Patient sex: M
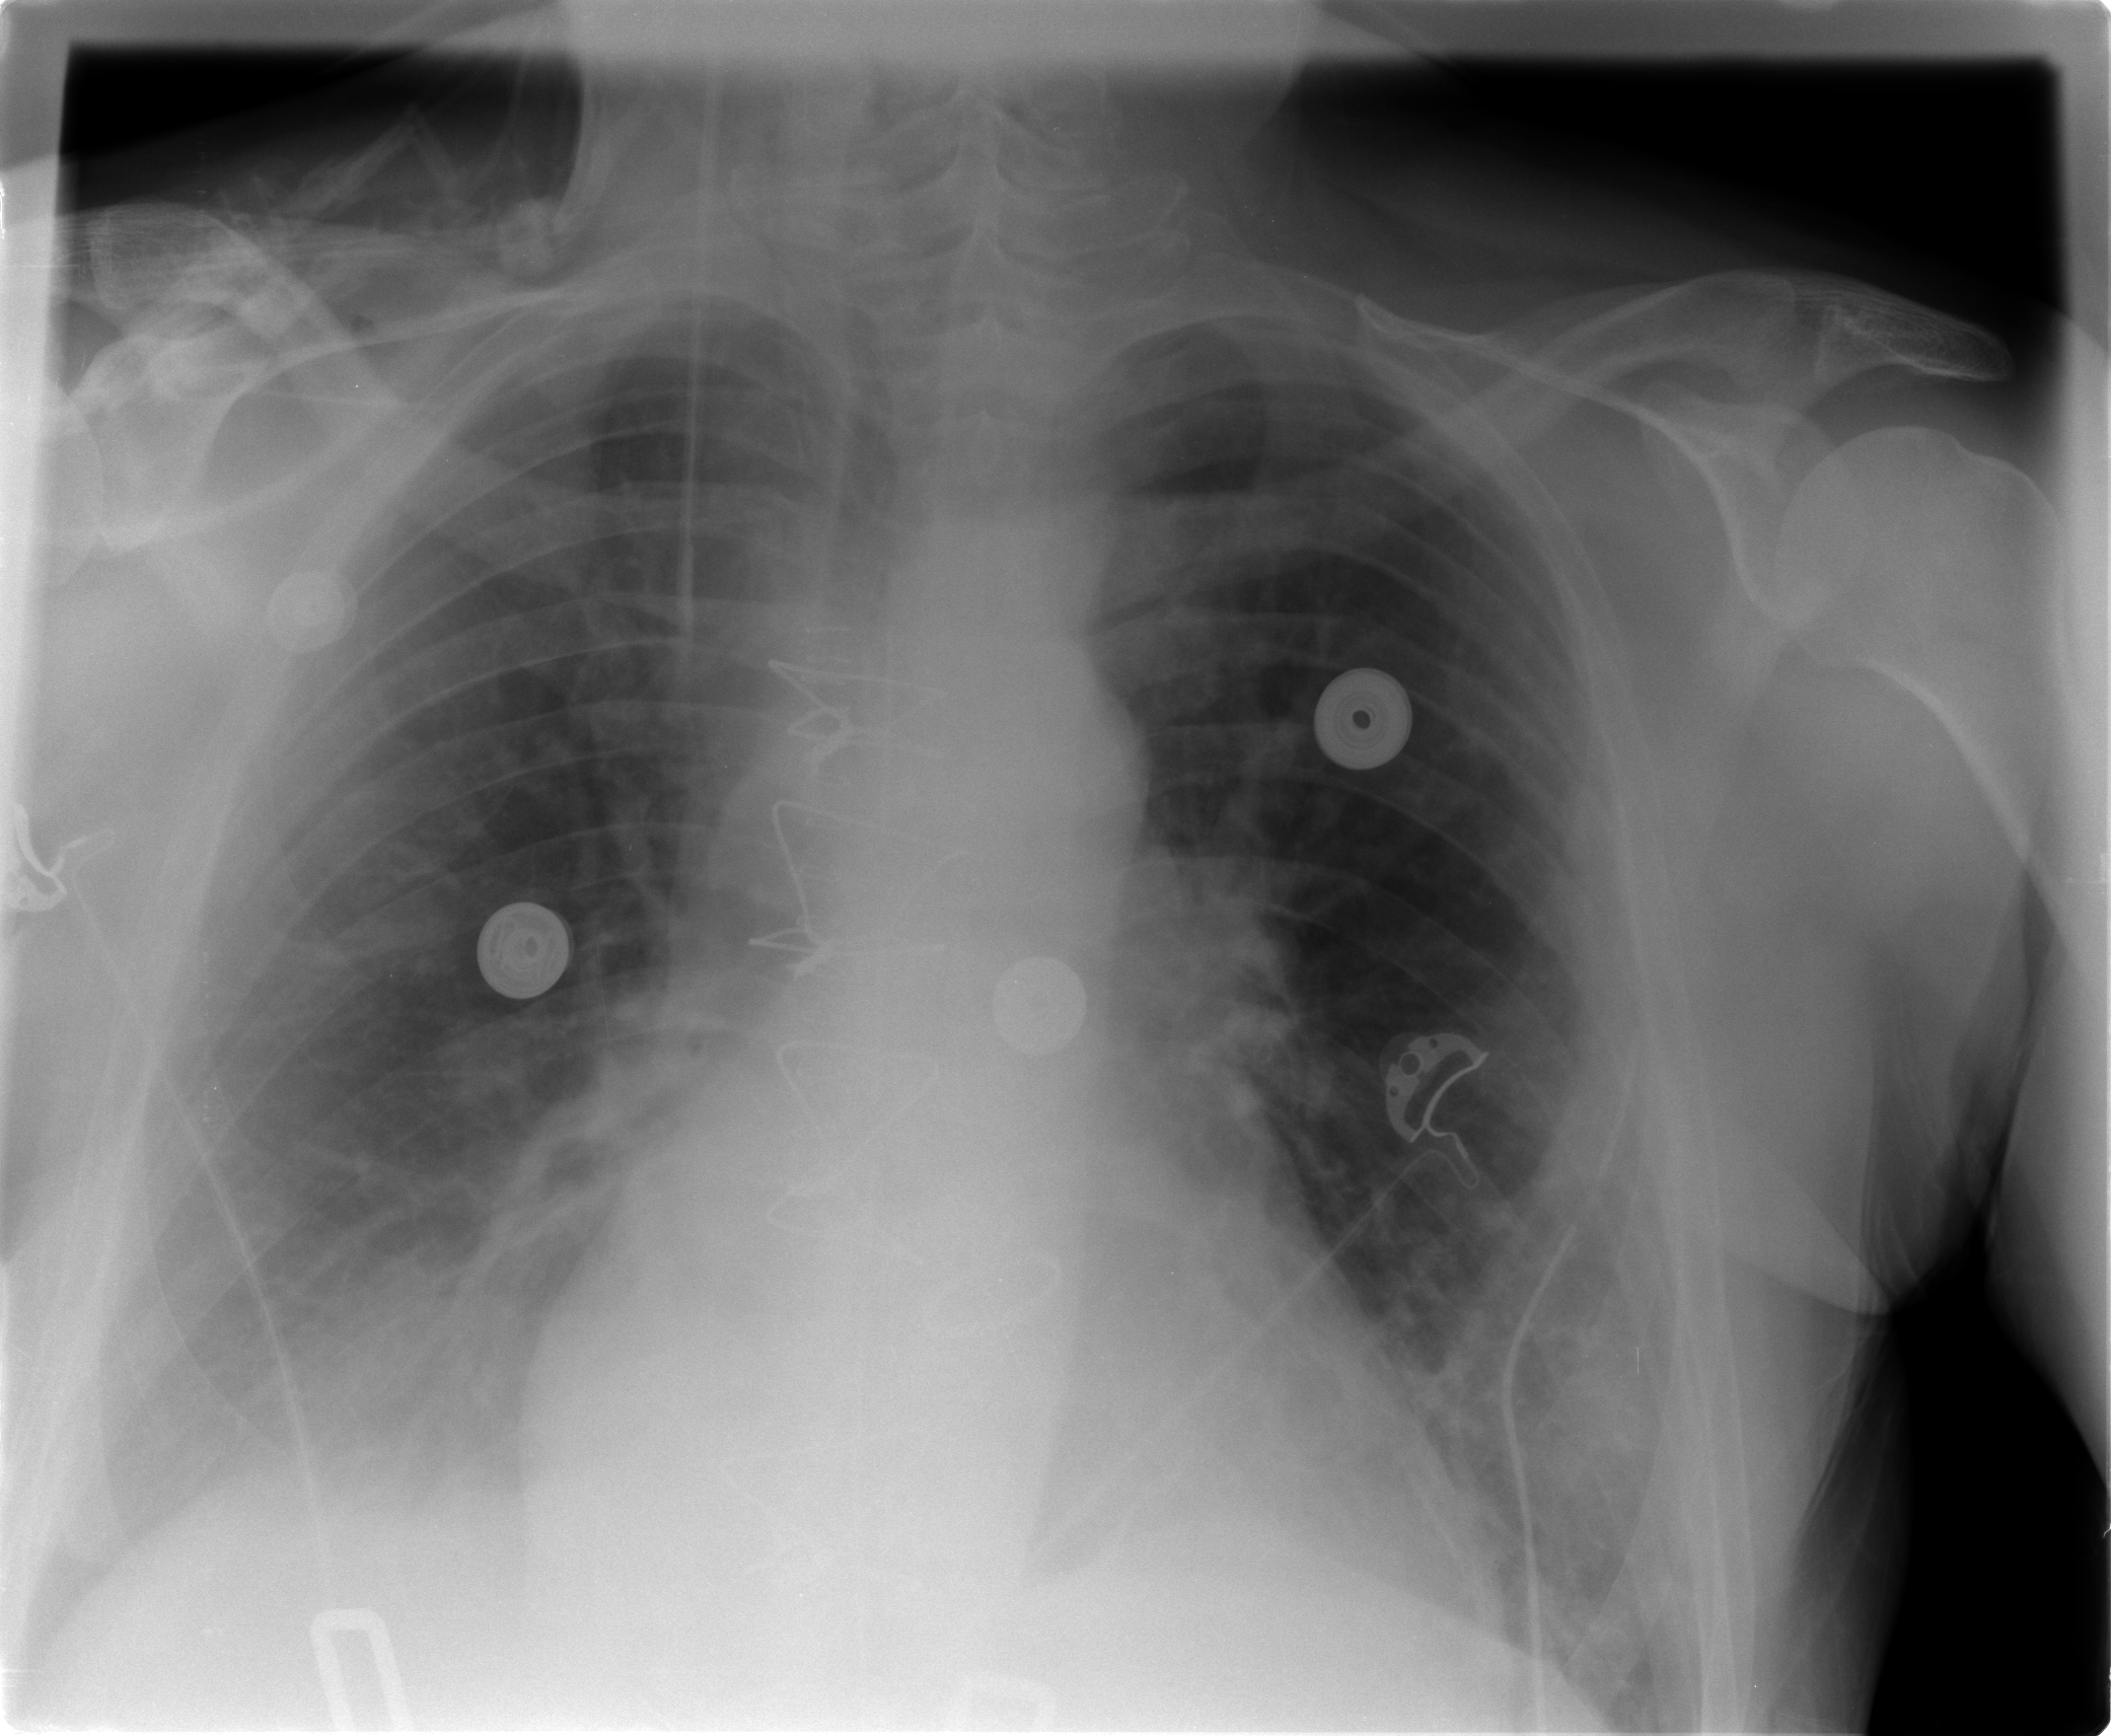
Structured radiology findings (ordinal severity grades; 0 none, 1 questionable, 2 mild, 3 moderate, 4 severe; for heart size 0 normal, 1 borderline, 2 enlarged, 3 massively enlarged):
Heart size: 0
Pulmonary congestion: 0
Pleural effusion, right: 2
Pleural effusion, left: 1
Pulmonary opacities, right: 0
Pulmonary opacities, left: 0
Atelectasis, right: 2
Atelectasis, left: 2